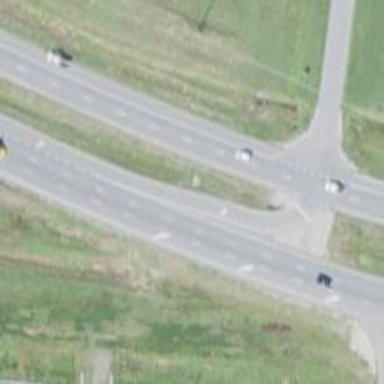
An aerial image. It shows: This image shows trunk highway that functions as expressway.